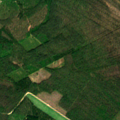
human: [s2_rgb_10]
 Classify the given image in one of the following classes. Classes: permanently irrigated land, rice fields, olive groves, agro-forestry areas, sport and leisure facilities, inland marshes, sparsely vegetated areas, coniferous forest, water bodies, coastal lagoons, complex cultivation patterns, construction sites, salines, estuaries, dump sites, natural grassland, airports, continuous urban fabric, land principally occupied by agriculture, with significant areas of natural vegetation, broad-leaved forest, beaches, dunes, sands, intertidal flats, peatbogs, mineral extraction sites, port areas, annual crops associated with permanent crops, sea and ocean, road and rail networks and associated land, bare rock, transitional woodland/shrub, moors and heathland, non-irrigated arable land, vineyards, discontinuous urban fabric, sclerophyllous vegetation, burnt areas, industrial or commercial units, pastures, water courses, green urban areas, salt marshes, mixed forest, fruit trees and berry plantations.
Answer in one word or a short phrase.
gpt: coniferous forest, mixed forest